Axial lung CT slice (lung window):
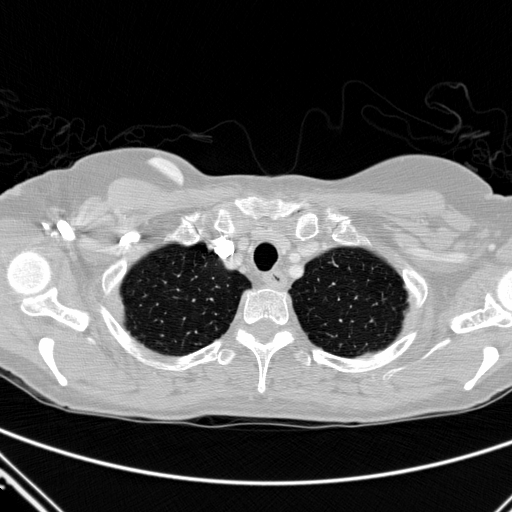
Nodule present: no